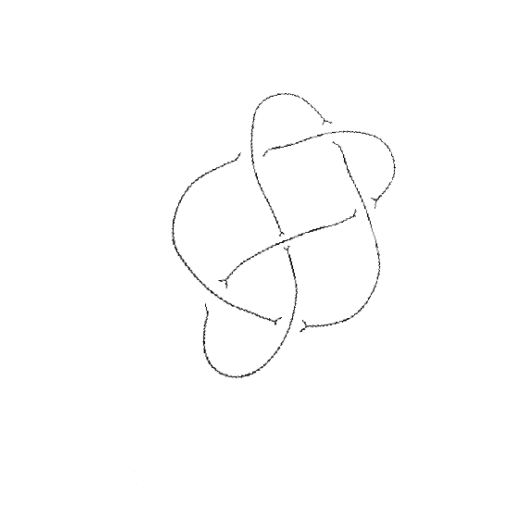
Crossing number: 6